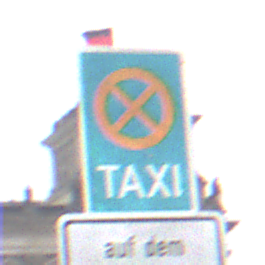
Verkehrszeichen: Taxenstand
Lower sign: SonstigeBeschraenkungen5
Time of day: Midday
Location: Outdoor (Suburban)
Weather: Overcast
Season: NotSpecified
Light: Natural